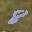
Label: 8